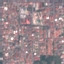
Land use / land cover: Residential